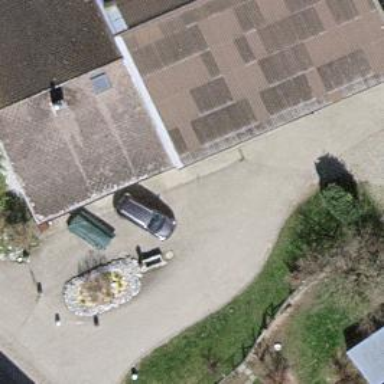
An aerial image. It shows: Driveway.